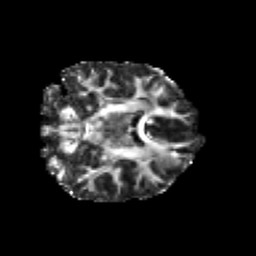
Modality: FA
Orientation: coronal
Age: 21
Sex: female
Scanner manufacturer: siemens
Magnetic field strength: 3 T
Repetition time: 3.5 s
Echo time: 0.113 s